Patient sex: F
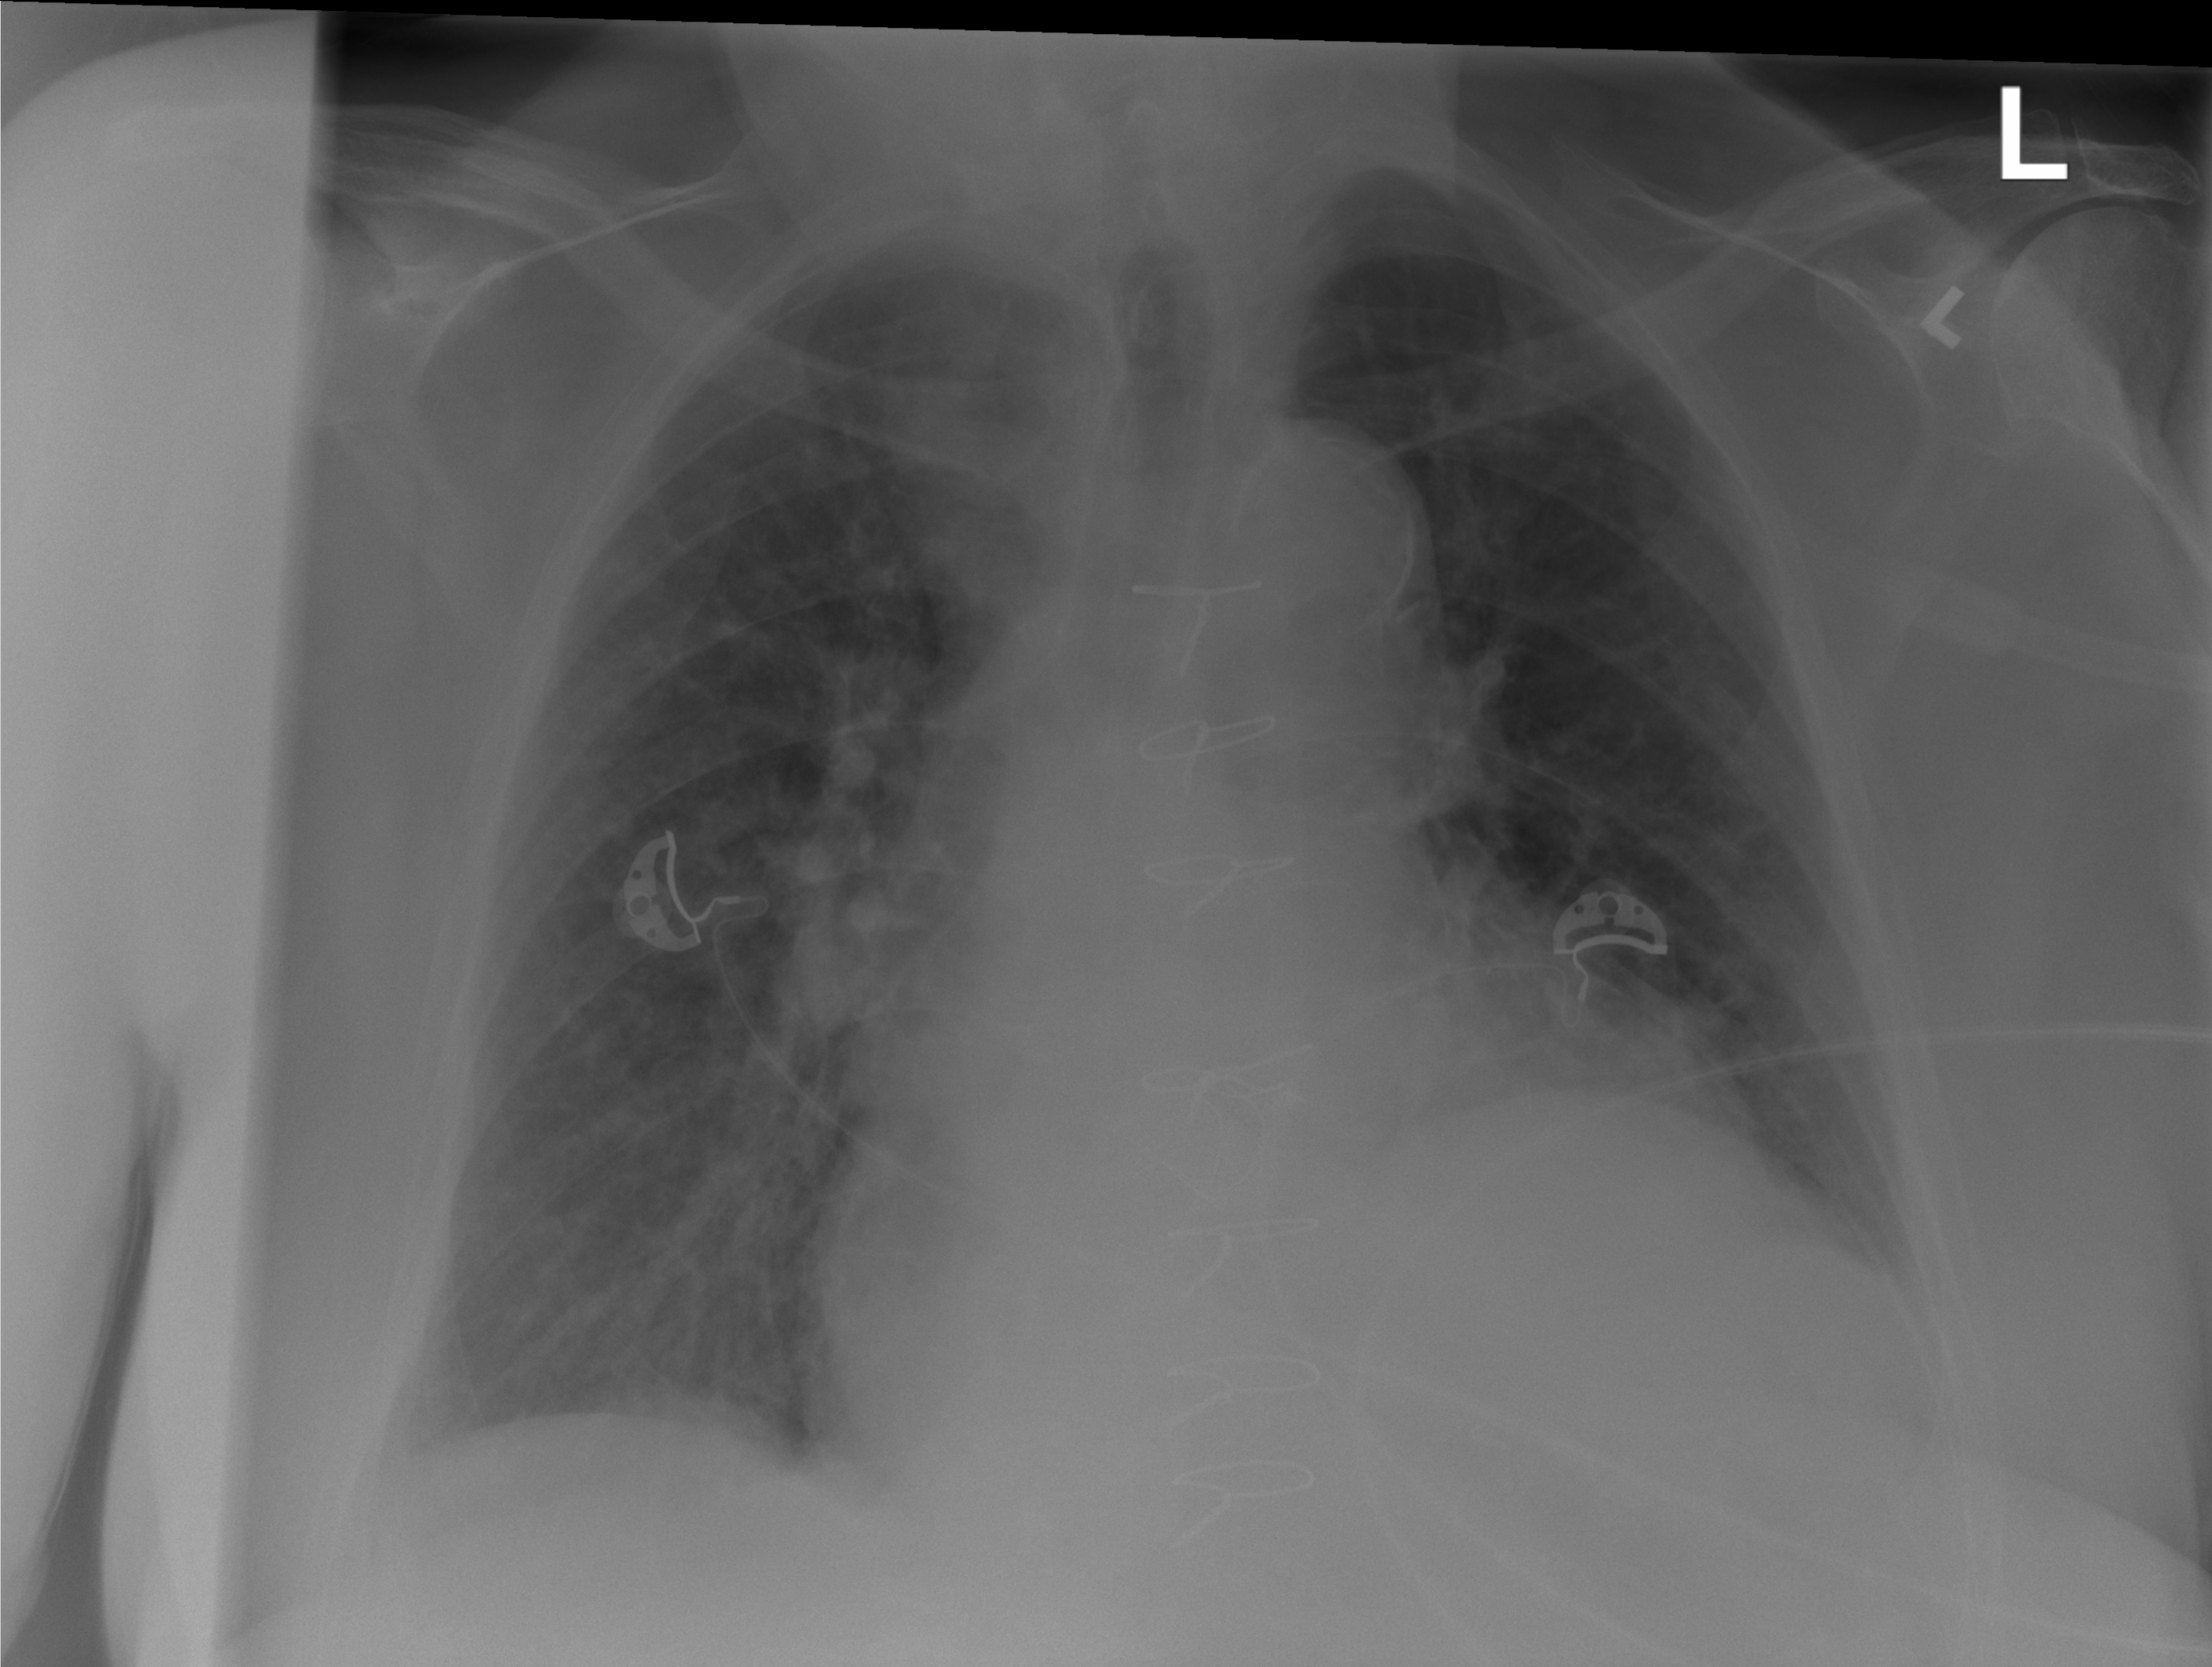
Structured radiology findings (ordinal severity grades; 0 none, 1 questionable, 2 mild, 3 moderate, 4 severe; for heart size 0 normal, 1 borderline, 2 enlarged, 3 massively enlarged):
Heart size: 2
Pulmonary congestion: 2
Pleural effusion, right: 0
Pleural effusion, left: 1
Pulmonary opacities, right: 2
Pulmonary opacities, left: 0
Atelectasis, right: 2
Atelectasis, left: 2